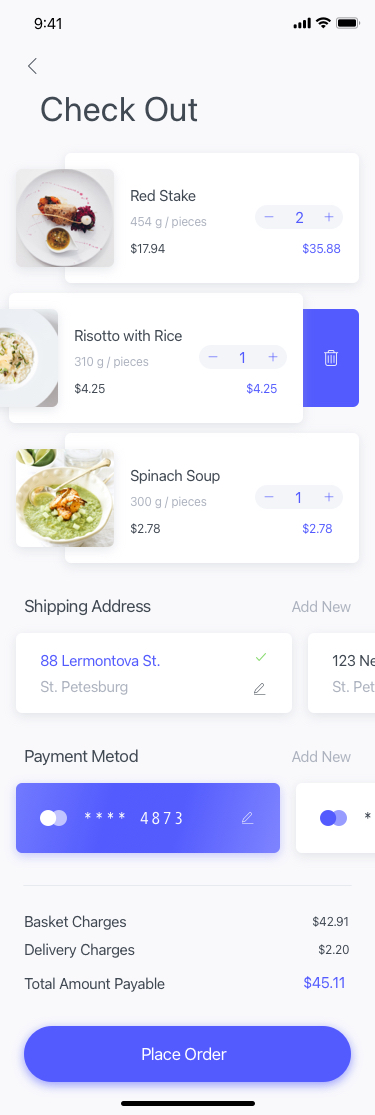
Text in this UI design:
**** 4873
**** 9999
Add New
Payment Metod
123 Nevsky Pr.
St. Petesburg
88 Lermontova St.
St. Petesburg
Add New
Shipping Address
$2.78
300 g / pieces
$2.78
Spinach Soup
$4.25
310 g / pieces
$4.25
Risotto with Rice
$17.94
454 g / pieces
$35.88
Red Stake
Check Out
Place Order
Total Amount Payable
Delivery Charges
Basket Charges
$42.91
$2.20
$45.11